Question: Over the last few weeks i have been looking at solutions to share an object between two contexts/war files. There are a number of ways this can be done and one of them is JNDI.
I am not very familiar with JNDI used in Tomcat so would like a few questions clarified:
Basically i have an instance of an object that would provide the following services to more than one context/application
- - - -
Each application will call this object to validate the user before it processes any requests. What i dont understand is how the object would work if it is stored on JNDI. I have seen a few examples of how JNDI is used in Tomcat but 99% of the examples show how to configure a JDBC datasource.
-
> '''
<Resource name="jdbc/db1"
auth="Container"
type="oracle.jdbc.pool.OracleDataSource"
driverClassName="oracle.jdbc.driver.OracleDriver"
factory="oracle.jdbc.pool.OracleDataSourceFactory"
url="jdbc:oracle:thin:@oracle.microdeveloper.com:1521:db1"
user="scott"
password="tiger"
maxActive="20"
maxIdle="10"
maxWait="-1">
'''
How would i do a similar thing in my case and most importantly, how would i initialise the object before it is put on the JNDI tree. Once it is on the JNDI tree, how is it updated?
I guess what i am looking for is a simple example of the use of JNDI in Tomcat but not for database connections but for service provider type objects.
I have been reading this tutorial <URL> but it is focused more on LDAP naming directories which doesnt really help.
## Edit
Ok i did find an example in the tutorial i listed above that shows how to "bind" an object the the JNDI tree.
'''
class SerObj {
public static void main(String[] args) {
// Set up environment for creating initial context
Hashtable<String, Object> env = new Hashtable<String, Object>(11);
env.put(Context.INITIAL_CONTEXT_FACTORY,
"com.sun.jndi.ldap.LdapCtxFactory");
env.put(Context.PROVIDER_URL, "ldap://localhost:389/o=JNDITutorial");
try {
// Create the initial context
Context ctx = new InitialContext(env);
// Create object to be bound
Button b = new Button("Push me");
// Perform bind
ctx.bind("cn=Button", b);
// Check that it is bound
Button b2 = (Button)ctx.lookup("cn=Button");
System.out.println(b2);
// Close the context when we're done
ctx.close();
} catch (NamingException e) {
System.out.println("Operation failed: " + e);
}
}
}
'''
- -
## Edit
I must be missing something very simple. Here is another example i found which shows how to configure a JNDI object in Tomcat - <URL>
- 'com.jspservletcookbook.StockPriceBean'- - 'com.jspservletcookbook.StockPriceBean'
## Edit
@Ben Brunk - At the moment the session data is stored in a Map which is managed by one of the applications(context). All i need is for the other applications to call this application to check if the session is valid. My problem is that for these applications to get the services of the application that manages the session data, i need to use JNDI for them to get a reference to the relevant object.
The data will not be stored in JNDI. I just want to use JNDI as a means for the applications to find and use the Session Manager object. The problem though is that everything i read about JNDI leads me to believe that it is used to create new objects every time an object is searched or 'looked up' in the directory.
Here is diagram i think shows exactly what i want to achieve:

## Edit
@EJP - Just to clarify, the functions i listed above are just examples of what the shared object might do. These were provided just as an example. All the functions it would do are related to the user and the logged on session. For example things like account information(username, last login etc), password information (expiry date etc), user privileges (i.e. which areas of the application the user is allowed access to).
Given that the question is really related to multi-context communication via JNDI (Or any other means) and not about the requirements of the object it doesn't really make sense to list everything that the object is supposed to do so i just listed examples of what it could do.
Apologies if the way i put the question confused anyone.
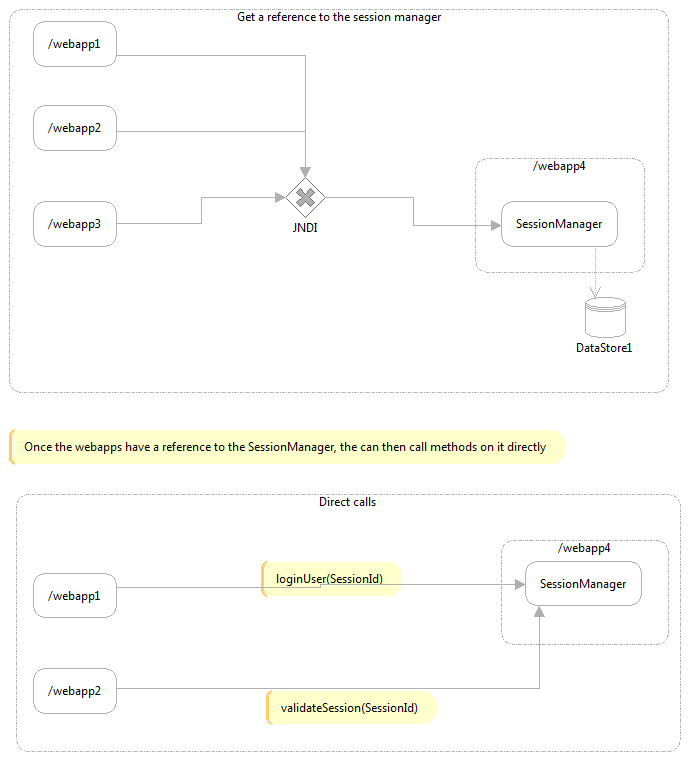
Answer: If you don't care to use LDAP, just use the database itself by creating tables in there to manage session information. You should be able to find plenty of examples of how to do that because it is a common need in enterprise applications. In fact, I had not seen an example of doing it using the LDAP directory before. It seems like LDAP would be a bad fit for managing sessions across domains because it really isn't designed to be updated a lot.
Just to be clear: JNDI is not a storage mechanism. It is a mechanism for naming resources in an enterprise environment and then having the container manage connections to those resources. You need to store your session data in a database or you could use the filesystem or a NoSQL map type solution.